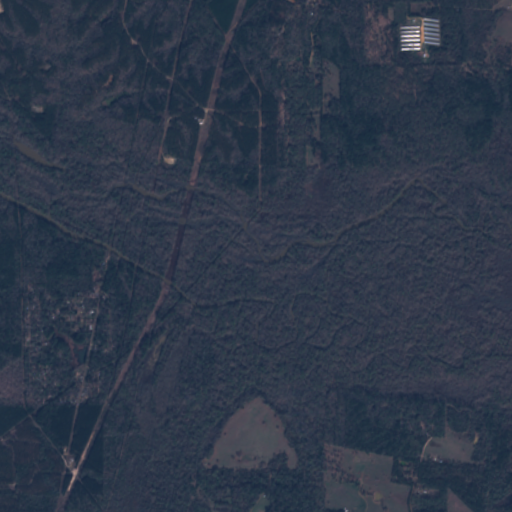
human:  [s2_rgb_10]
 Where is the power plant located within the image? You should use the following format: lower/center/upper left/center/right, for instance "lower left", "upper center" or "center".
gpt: There is no power plant in the image.